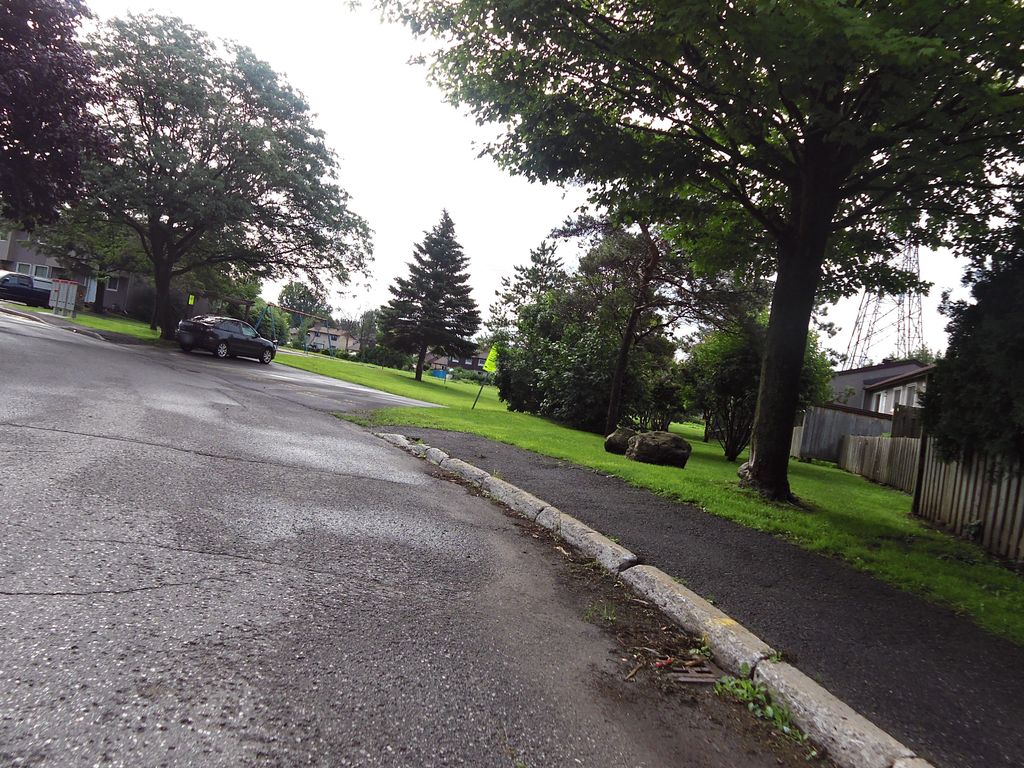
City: ottawa-gatineau